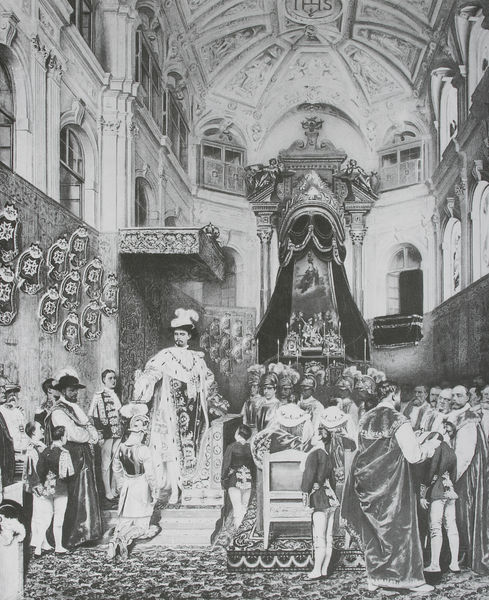
Titel: Ludwig II. als Großmeister des Wittelsbacher Hausritterordens vom hl. Georg erteilt am 26. April 1880 den Ritterschlag in der Alten Hofkapelle der Münchner Residenz
Künstler: Johann Caspar Herterich
Schlagwörter: gemälde, weiß, menschen, fenster, hut, männer, schwarz, säulen, zeichnung, schloss, leute, teppich, feier, barock, hermelin, historie, porträt, vorhang, öl, kirche, gewand, stoff, decke, gewänder, gotik, krone, balkon, bogen, hof, empore, saal, kuppel, arch, architecture, balcony, bishop, church, coronation, court, courtiers, crowd, crown, curtains, feathers, gathering, gefolge, hall, hat, kaiser, king, könig, men, ornate, palace, people, priest, religious, soldaten, soldiers, steps, thron, throne, velvet, white, window, women, black, carpet, dress, formal, gray, grey, modern, old, painting, robe, seat, windows, gown, picture, print, kerzen, podest, knie, halle, foto, fotografie, photographie, fussboden, gewölbe, bayern, schwarz-weiß, uniform, knien, herrscher, zeremonie, pracht, ritter, altar, hochaltar, kathedrale, photo, wappen, feather, rosette, man, mass, stone, gottesdienst, krönung, messe, priester, building, german, roof, baldachin, baroque, boy, helmet, knight, noble, prince, spain, light, drawing, paper, prunk, black and white, fur, hats, french, wachen, paintings, hofstaat, herscher, ludwig, ornat, children, victorian, italy, prussia, royal, mantle, dome, cathedral, prachtvoll, ceiling, könig ludwig ii, ludwig ii, neuschwanstein, religion, prunkvoll, legs, greyscale, elegant, thronsaal, pagen, black white, rich, son, standing, lord, pray, collage, thrown, royalty, ball, photograph, photography, russia, chapel, asamkirche, boys, ceremony, scwarzweiss, ritterschlag, churches, fott, nobility, dom, grand, monarchy, queen, catholicism, divine, european, kneel, knights, plenum, inside, ermine, power, pillars, baldacchino, ceiliong, crowning, bw, leader, wedding, chuch, portugal, knighthood, knighting, plume, sir, paintring, chirch, authority, king in a church, kneeling soldier before king, subjects, magnificent, feather hat, vestibule, rule, knight], rex, shcwarz-wei, wachen#, throneroom, heiness